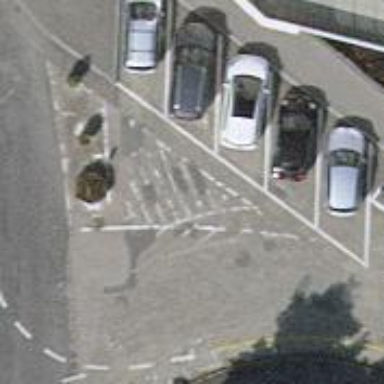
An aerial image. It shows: Street-side parking area.